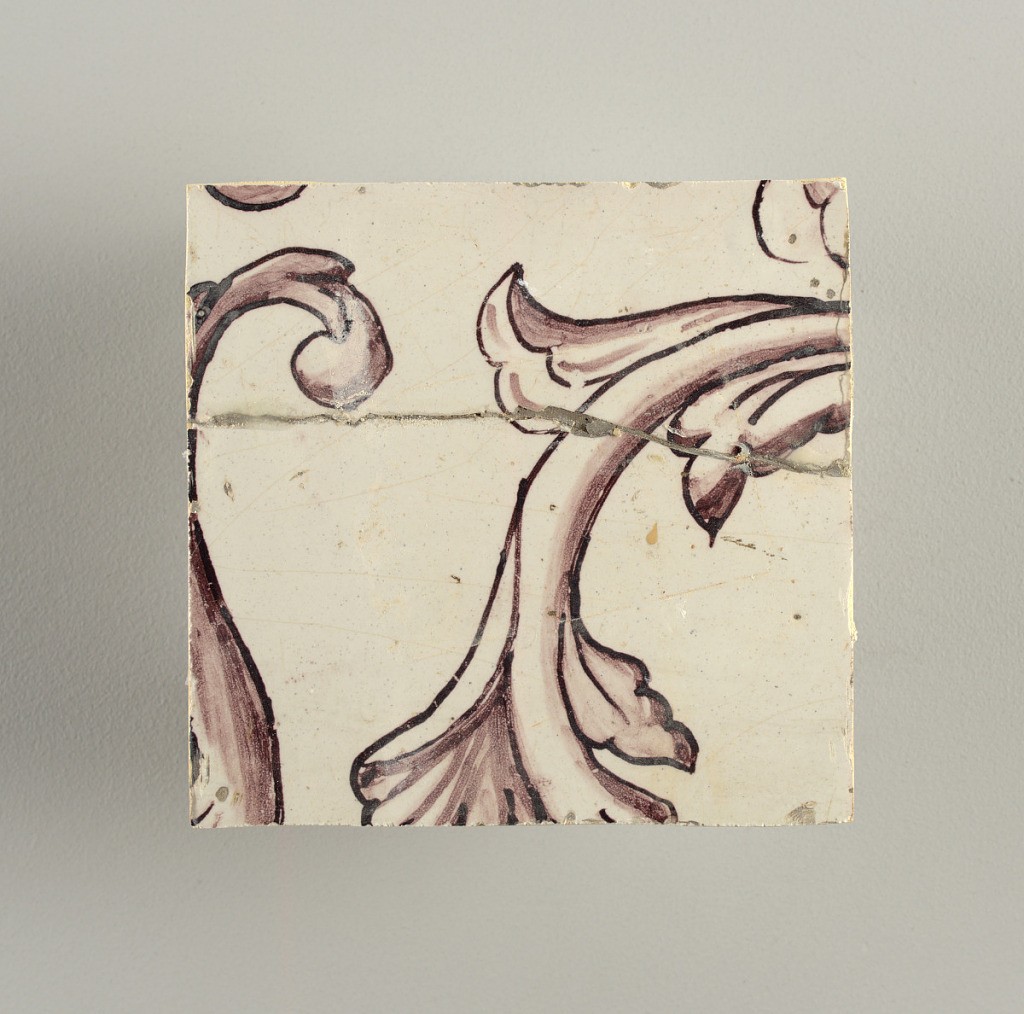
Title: Wall facing
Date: ca. 1725
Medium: tin-glazed earthenware, underglaze
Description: Running design for a frieze or a dado, composed of scrolls of foliage and strapwork, and four repeating motifs--a seated woman in a small upright oval medallion, a putto seated on a rocailled base, and strapwork in axial pattern.  The various panels, A to F, show various repeats of the same design, all being five tiles high and a varying number of tiles wide.